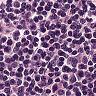
Metastatic tissue present: no